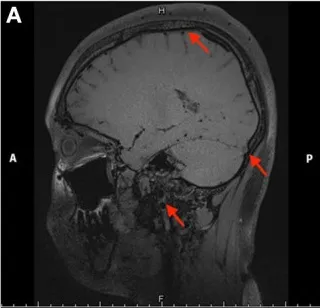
Non-contrast enhanced.
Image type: radiology (mri)